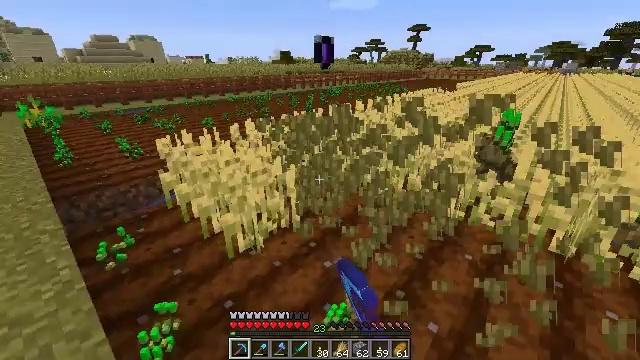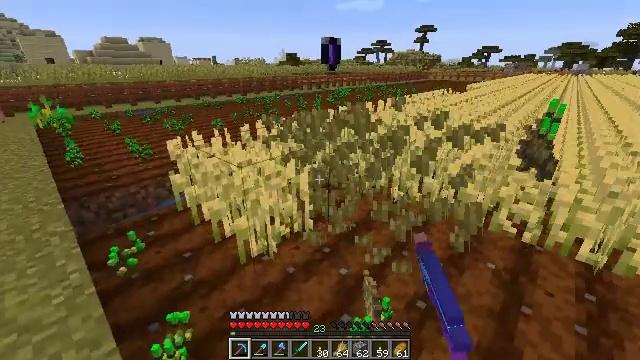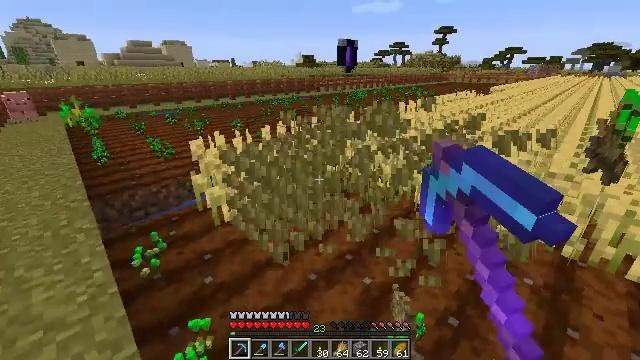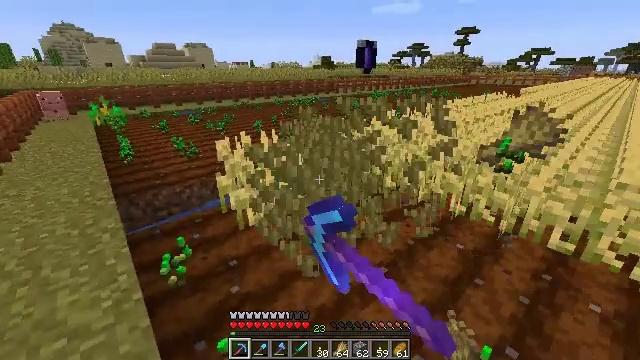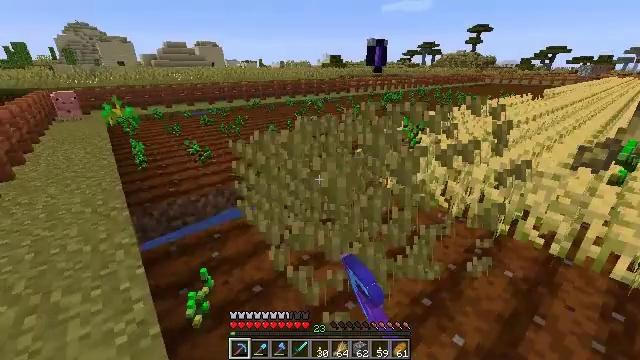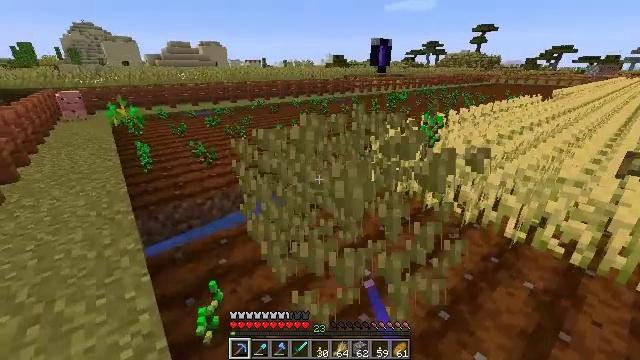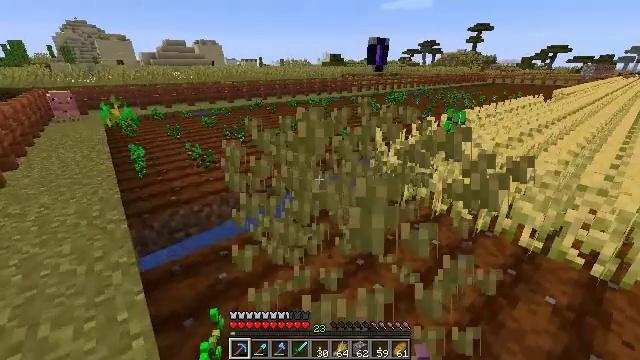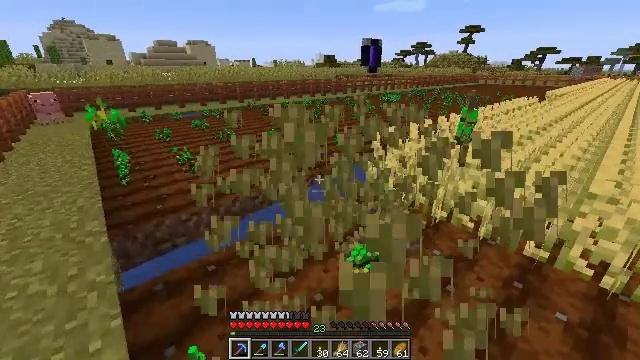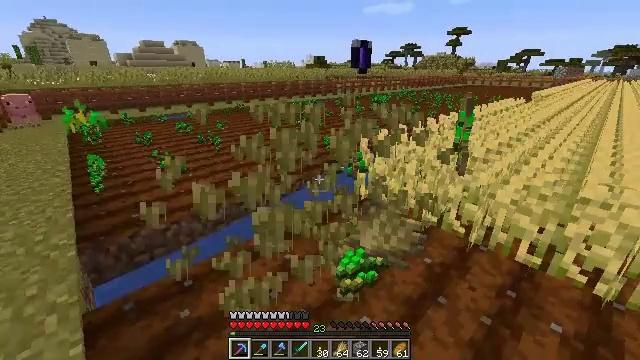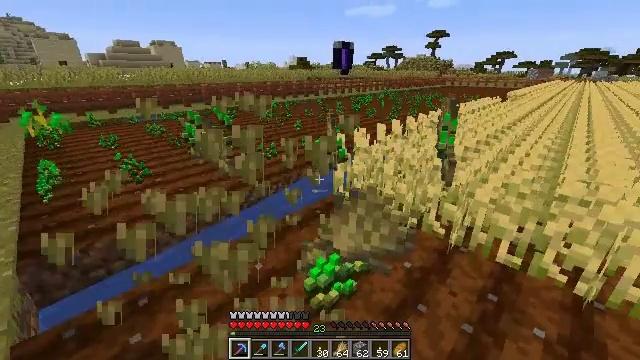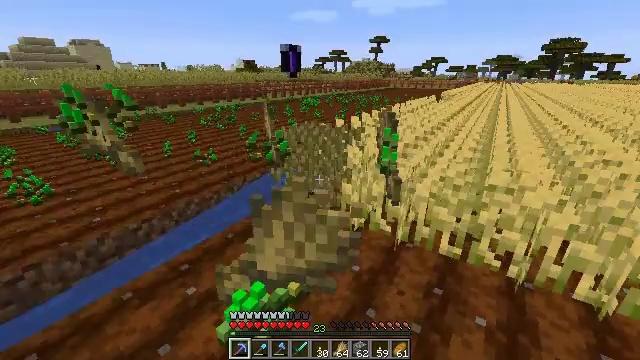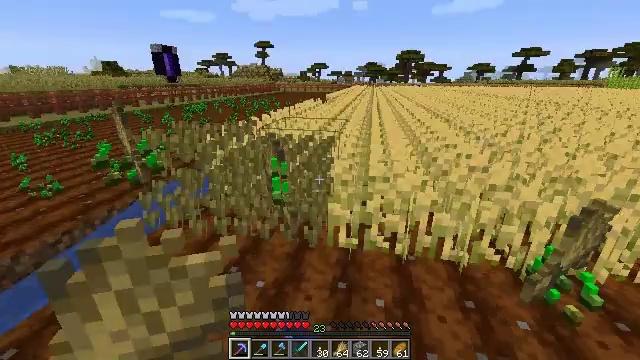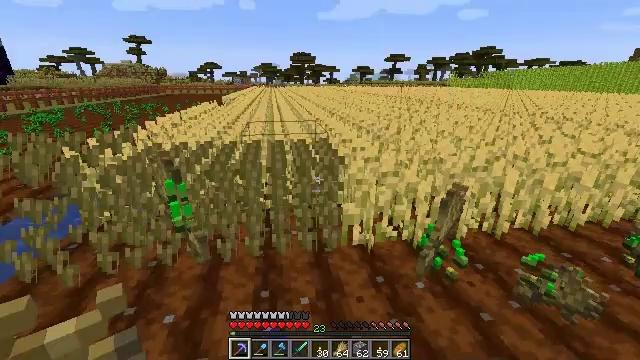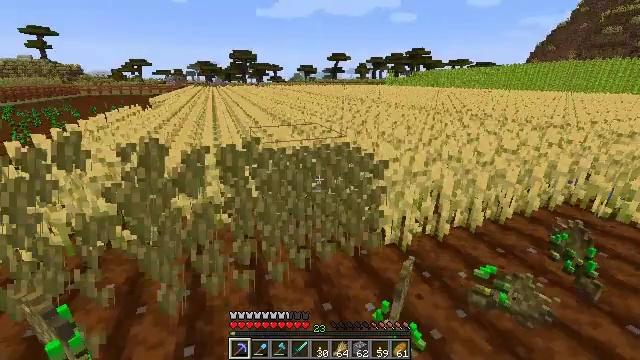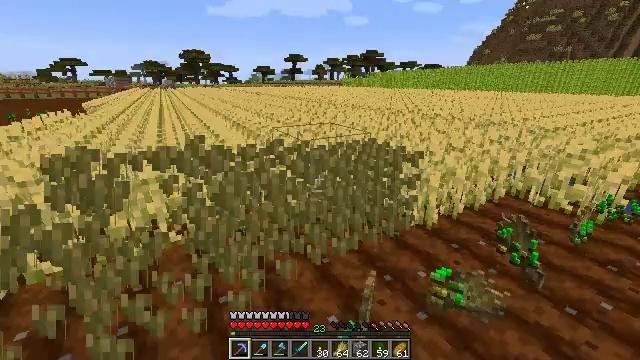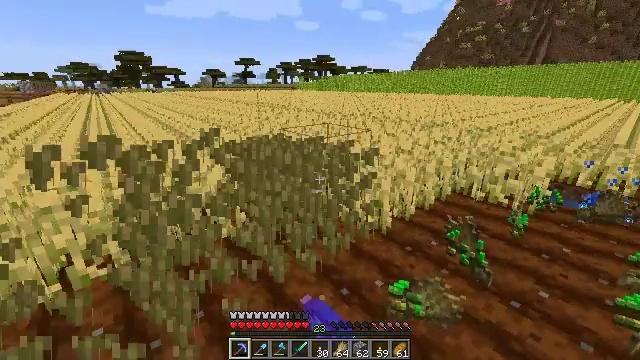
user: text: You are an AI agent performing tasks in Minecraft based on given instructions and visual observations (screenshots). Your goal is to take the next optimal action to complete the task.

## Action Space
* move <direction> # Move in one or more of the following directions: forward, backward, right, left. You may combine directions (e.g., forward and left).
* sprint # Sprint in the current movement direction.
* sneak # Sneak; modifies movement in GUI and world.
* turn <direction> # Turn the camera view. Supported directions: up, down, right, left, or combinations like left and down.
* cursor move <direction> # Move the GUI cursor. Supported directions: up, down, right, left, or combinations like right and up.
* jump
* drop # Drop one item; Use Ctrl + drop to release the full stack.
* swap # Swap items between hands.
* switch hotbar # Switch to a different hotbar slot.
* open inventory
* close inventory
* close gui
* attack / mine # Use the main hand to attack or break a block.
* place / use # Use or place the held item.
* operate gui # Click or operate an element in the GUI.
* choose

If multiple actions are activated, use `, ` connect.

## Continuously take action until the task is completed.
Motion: motion action
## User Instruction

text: Destroy the wheat to collect it.
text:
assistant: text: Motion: move forward and move left, turn left, attack / mine
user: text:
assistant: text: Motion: move forward and move left, turn left, attack / mine
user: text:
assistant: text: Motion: move forward and move left, turn left, attack / mine
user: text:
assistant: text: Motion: move forward and move left, turn left, attack / mine
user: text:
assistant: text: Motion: move forward and move left, attack / mine
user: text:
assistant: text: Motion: move forward, attack / mine
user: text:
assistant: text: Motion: move forward and move right, turn right, attack / mine
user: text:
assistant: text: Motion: move forward and move right, turn right, attack / mine
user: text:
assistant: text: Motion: move forward and move right, turn right, attack / mine
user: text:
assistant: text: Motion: move forward and move right, turn right, attack / mine
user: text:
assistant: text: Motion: move forward and move right, turn right and up, attack / mine
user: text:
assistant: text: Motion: move forward and move right, turn right, attack / mine
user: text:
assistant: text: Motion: move forward and move right, turn right, attack / mine
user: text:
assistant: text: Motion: move forward and move right, turn right, attack / mine
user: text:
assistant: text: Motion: move forward and move right, turn right, attack / mine
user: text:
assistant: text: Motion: move forward and move right, turn right, attack / mine
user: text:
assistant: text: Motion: move forward and move right, turn right, attack / mine
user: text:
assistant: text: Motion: move forward and move right, turn right, attack / mine
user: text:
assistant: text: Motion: move forward and move right, turn right, attack / mine
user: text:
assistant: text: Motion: move forward and move right, turn right, attack / mine
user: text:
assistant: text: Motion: move forward and move right, turn right, attack / mine
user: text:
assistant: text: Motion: move forward and move right, attack / mine
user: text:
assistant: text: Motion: move forward and move left, attack / mine
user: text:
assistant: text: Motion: move forward and move left, turn left, attack / mine
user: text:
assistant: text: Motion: move forward and move left, turn left, attack / mine
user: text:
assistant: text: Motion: move forward and move left, turn left, attack / mine
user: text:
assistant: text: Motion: move forward and move left, turn left, attack / mine
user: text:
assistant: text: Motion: move forward and move left, turn left, attack / mine
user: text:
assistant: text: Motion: move forward and move left, turn left, attack / mine
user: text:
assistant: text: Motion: move forward and move left, turn left, attack / mine